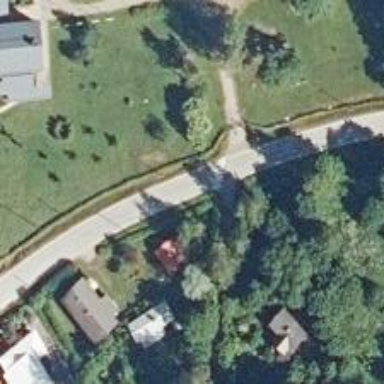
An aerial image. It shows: Tertiary road with asphalt surface.